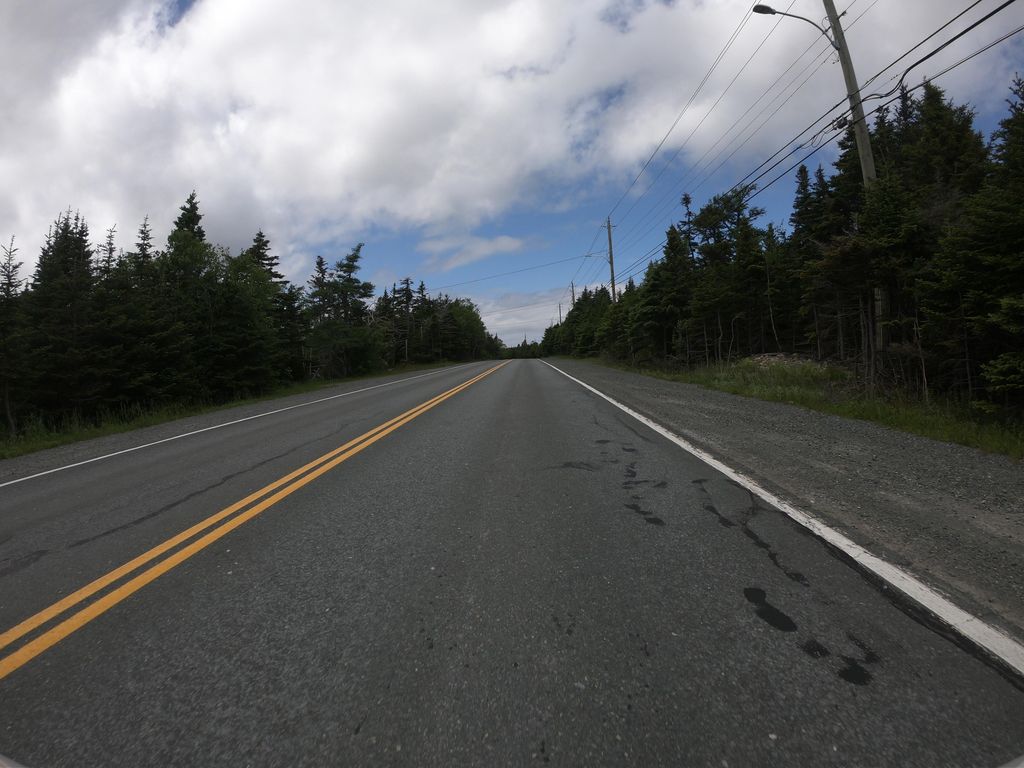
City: st_johns